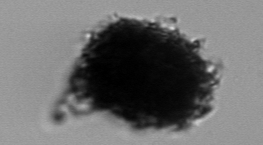
Label: Thalassiosira_TAG_external_detritus